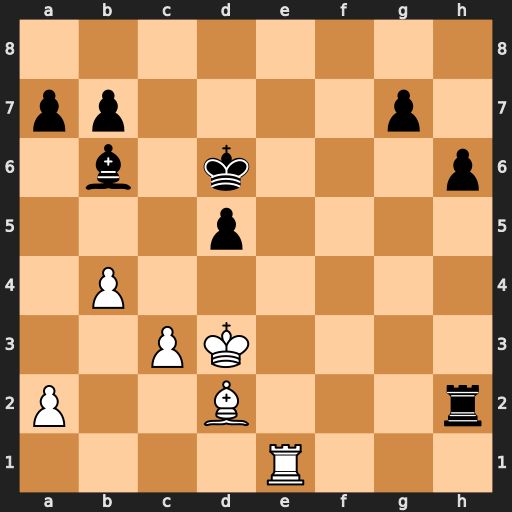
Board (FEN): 8/pp4p1/1b1k3p/3p4/1P6/2PK4/P2B3r/4R3
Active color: w
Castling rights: -
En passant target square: -
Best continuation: Bf4+ Kd7 Bxh2